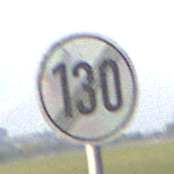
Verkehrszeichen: EndeGeschwindigkeit130
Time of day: SunriseSunset
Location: Outdoor (Suburban)
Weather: PartlyCloudy
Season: NotSpecified
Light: Natural